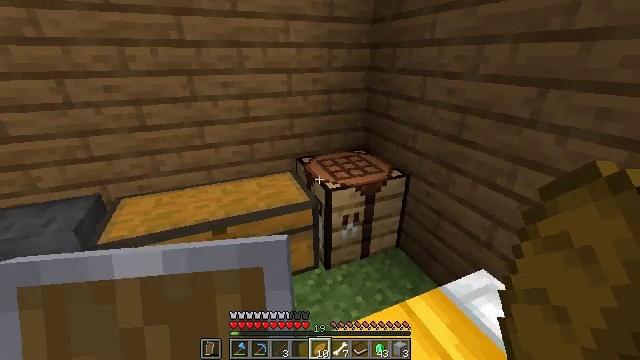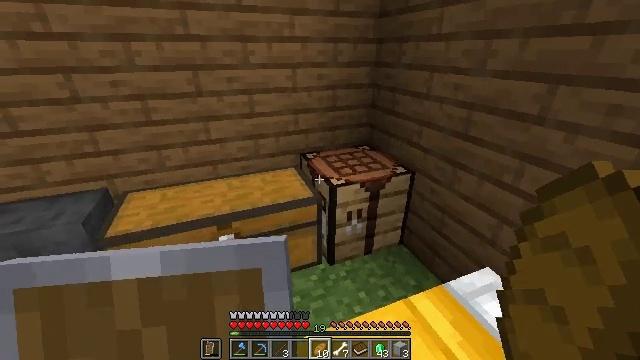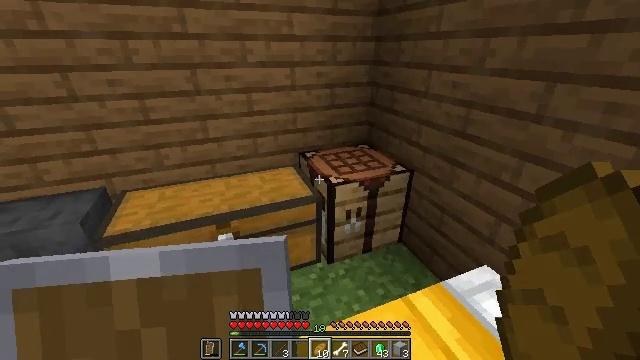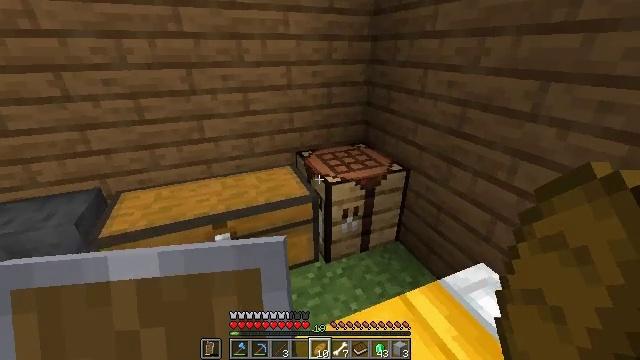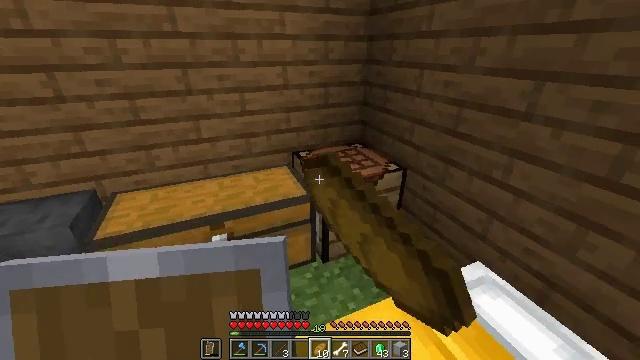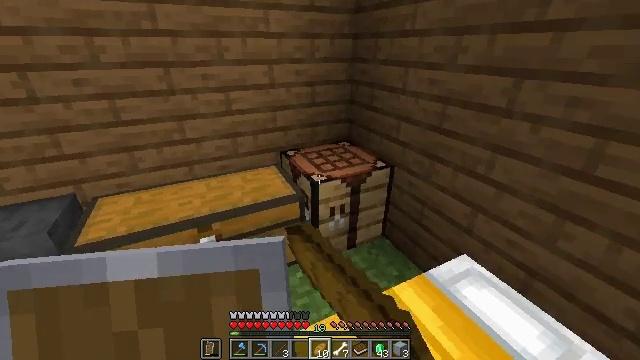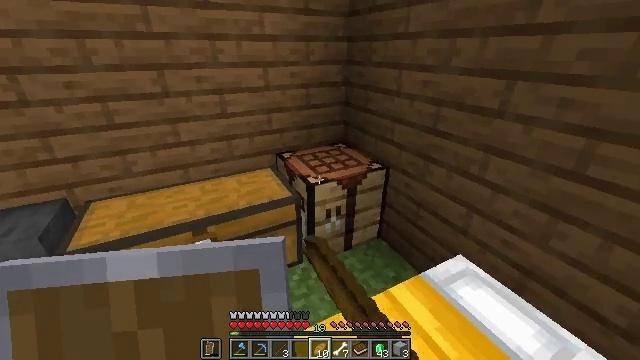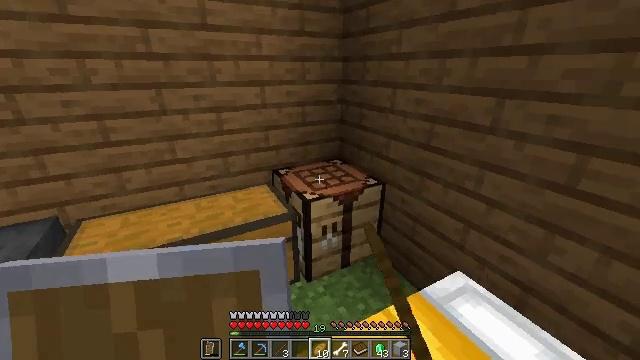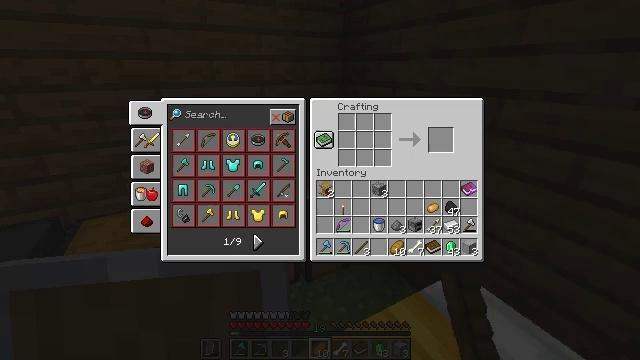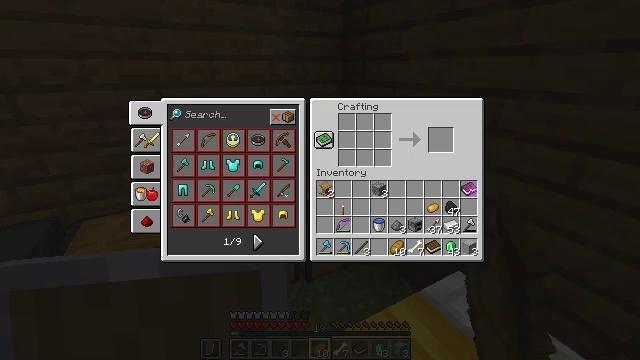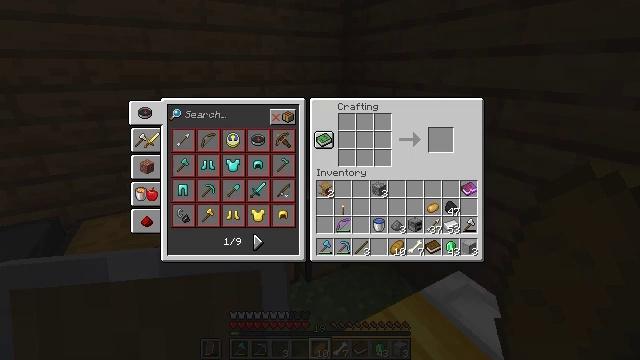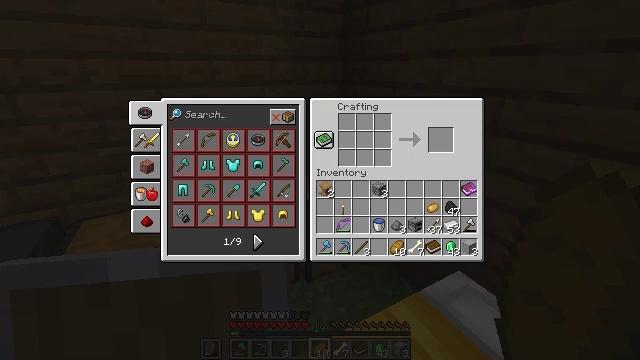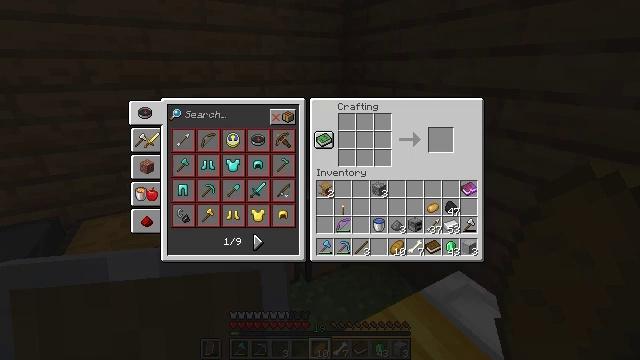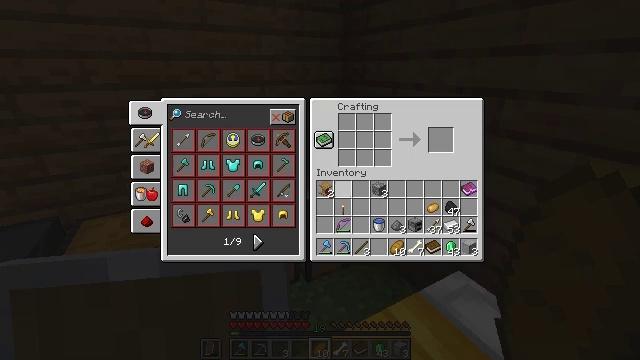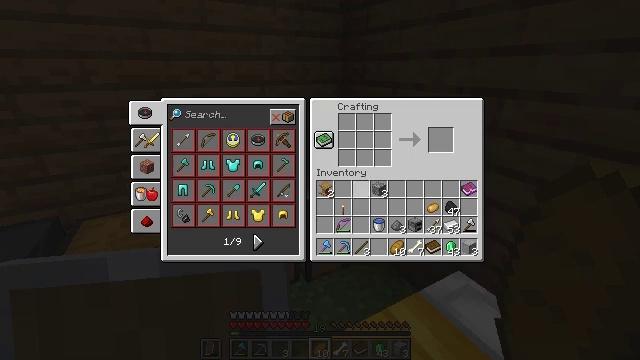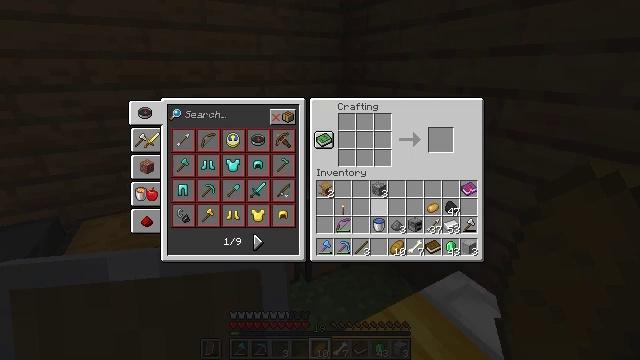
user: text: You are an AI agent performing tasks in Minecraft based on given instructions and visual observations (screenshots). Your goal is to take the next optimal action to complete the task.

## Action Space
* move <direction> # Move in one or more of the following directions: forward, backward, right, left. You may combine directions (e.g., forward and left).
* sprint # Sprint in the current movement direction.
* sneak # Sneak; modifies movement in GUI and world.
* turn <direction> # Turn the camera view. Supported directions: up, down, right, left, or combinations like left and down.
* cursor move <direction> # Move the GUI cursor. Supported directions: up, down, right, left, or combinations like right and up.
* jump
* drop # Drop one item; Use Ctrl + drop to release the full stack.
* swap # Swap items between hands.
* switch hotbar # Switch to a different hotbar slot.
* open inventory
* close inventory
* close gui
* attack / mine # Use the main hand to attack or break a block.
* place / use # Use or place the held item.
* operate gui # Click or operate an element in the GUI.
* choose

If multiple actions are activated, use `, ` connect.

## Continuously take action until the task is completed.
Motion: motion action
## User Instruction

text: Craft a blast furnace at the crafting table.
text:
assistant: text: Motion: turn left
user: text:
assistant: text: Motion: no_op
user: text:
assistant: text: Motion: use / place
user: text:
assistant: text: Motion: use / place
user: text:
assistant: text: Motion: turn right, use / place
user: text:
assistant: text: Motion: turn right
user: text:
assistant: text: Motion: turn up
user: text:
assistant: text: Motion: no_op
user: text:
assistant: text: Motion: no_op
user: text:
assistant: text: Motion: no_op
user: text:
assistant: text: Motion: no_op
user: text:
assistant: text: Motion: cursor move right
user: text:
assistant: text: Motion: cursor move right and down
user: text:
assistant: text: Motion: cursor move right and down
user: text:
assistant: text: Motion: cursor move right and down
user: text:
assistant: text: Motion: no_op
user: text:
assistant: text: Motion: cursor move right and down
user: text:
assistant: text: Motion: cursor move right
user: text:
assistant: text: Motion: no_op
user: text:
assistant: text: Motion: no_op
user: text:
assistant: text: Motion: no_op
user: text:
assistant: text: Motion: no_op
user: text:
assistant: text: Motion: no_op
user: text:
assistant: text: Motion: no_op
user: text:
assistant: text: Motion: operate gui
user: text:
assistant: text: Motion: operate gui
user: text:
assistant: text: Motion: cursor move up, operate gui
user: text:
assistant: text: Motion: cursor move left and up
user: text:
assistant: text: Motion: cursor move left and up
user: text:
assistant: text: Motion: cursor move left and up